Question: I'm adding an NSForm to an NSTabView in IB and everything looks fine (top picture). When I launch the app and goto the tab with the NSForm the form text fields look like the picture on the bottom. What am I doing wrong?

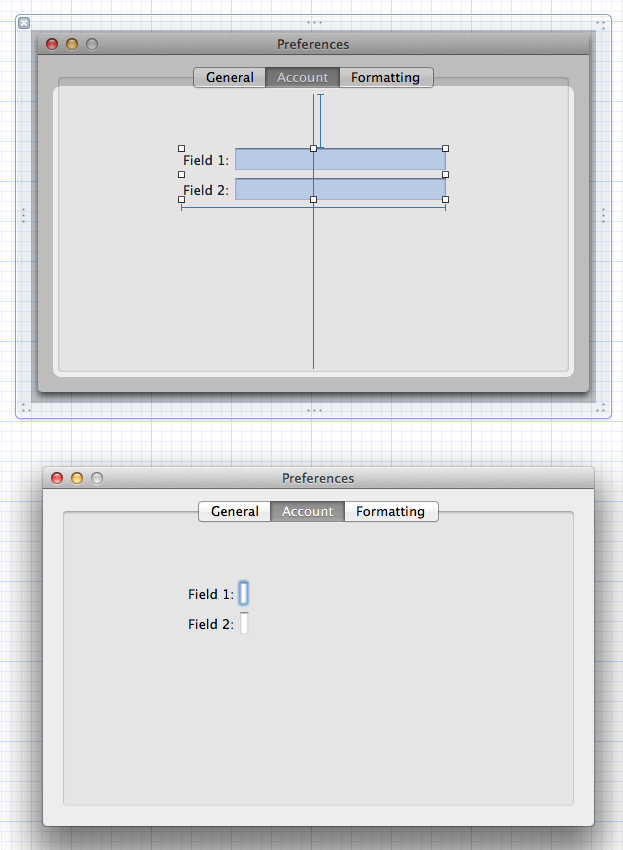
Answer: So I just did what Nicholas suggested and used text fields and labels. Works great!